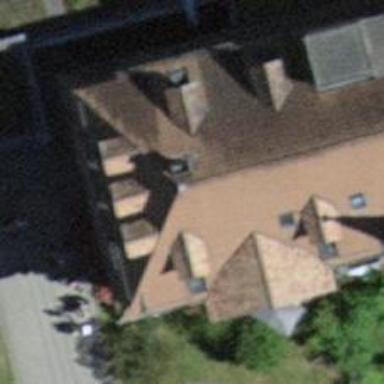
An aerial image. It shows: Hotel offering tourism services.